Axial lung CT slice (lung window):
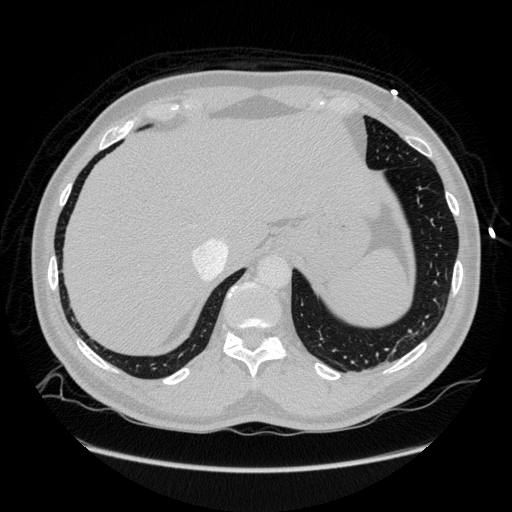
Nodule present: no